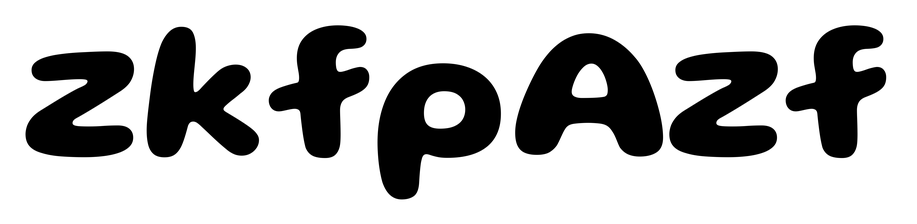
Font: Gluten_Bold